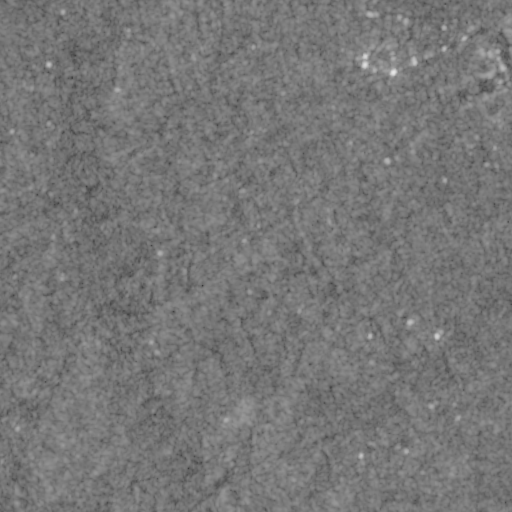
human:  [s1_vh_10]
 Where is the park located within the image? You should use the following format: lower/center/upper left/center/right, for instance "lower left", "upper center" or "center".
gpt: The park is located in the upper right of the image.
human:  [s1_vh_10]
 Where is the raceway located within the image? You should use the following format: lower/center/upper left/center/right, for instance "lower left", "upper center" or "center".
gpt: The raceway is located in the center of the image.
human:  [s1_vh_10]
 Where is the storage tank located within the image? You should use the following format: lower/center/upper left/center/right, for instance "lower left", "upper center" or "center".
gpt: The storage tank is located in the upper right of the image.
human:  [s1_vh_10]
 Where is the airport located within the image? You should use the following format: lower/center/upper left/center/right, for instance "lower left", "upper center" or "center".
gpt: There is no airport in the image.

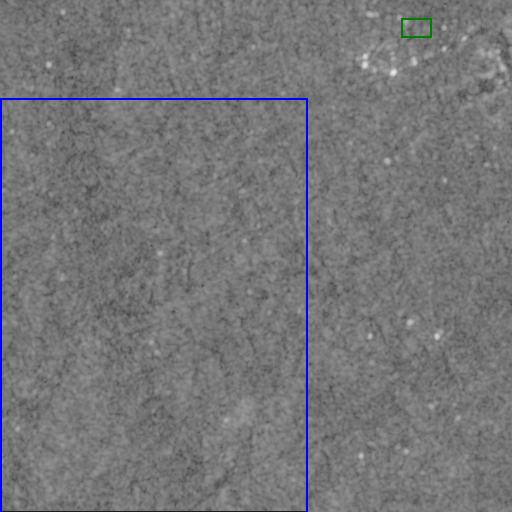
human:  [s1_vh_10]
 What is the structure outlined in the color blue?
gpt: The structure outlined in blue is a crop field.
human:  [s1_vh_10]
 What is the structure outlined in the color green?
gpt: The structure outlined in green is a park.
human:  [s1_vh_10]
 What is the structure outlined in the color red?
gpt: There is no red outline.